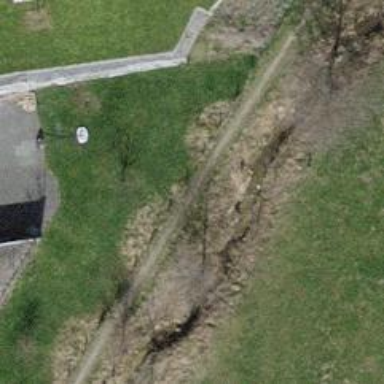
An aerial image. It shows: Unpaved path.